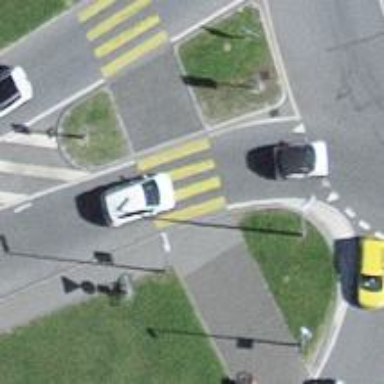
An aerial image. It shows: Asphalt footway on traffic island.